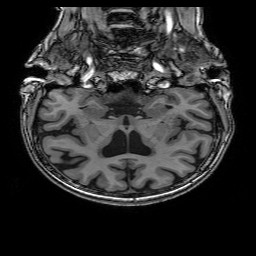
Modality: T1w
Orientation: sagittal
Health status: healthy
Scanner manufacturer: philips
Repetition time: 0.00761 s
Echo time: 0.00351 s